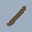
Label: 1